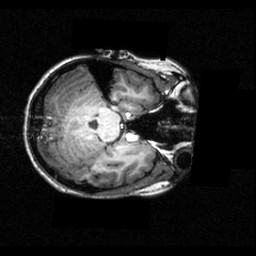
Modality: T1w
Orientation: axial
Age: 20
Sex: female
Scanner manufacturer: siemens
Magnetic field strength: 3.951 T
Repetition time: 1.5 s
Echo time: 0.00335 s